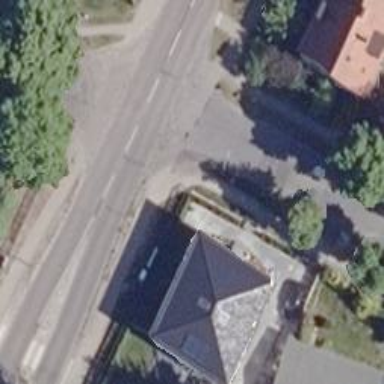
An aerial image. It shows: Residential building with pyramidal roof shape.